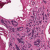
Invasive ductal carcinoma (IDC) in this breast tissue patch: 0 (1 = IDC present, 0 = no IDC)